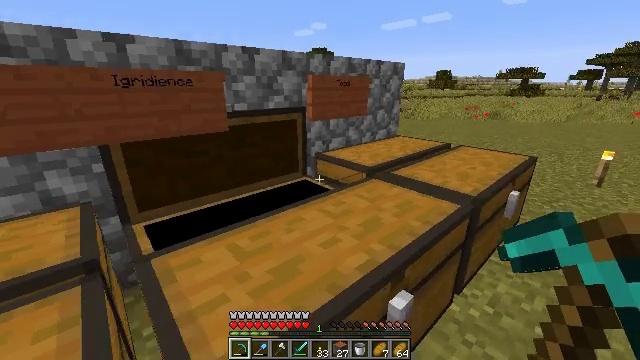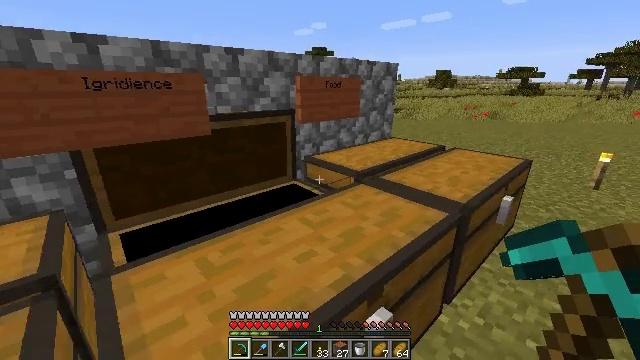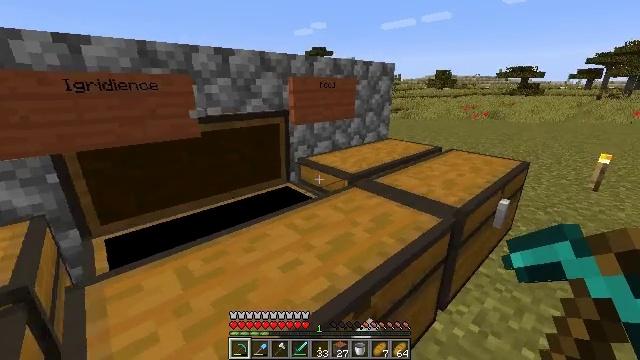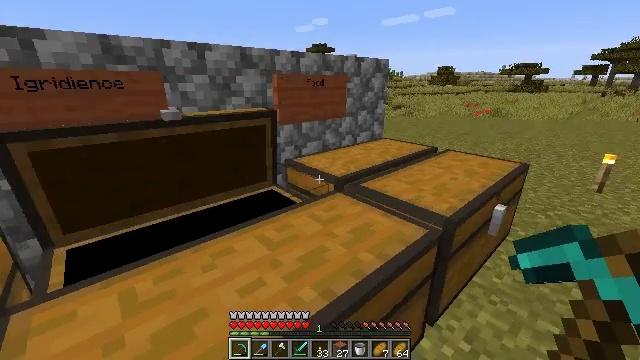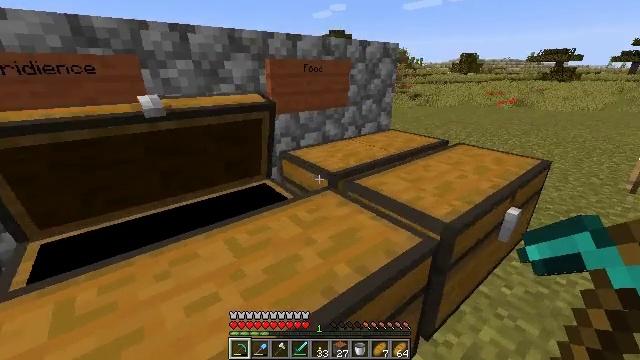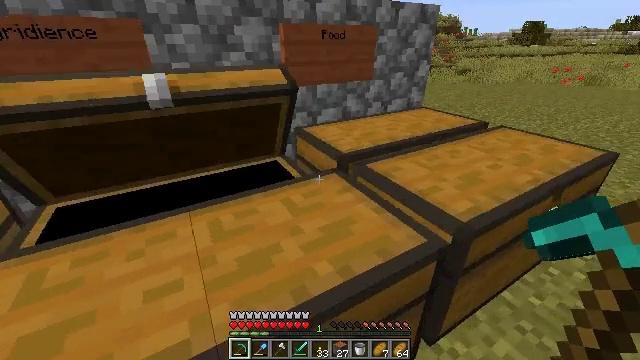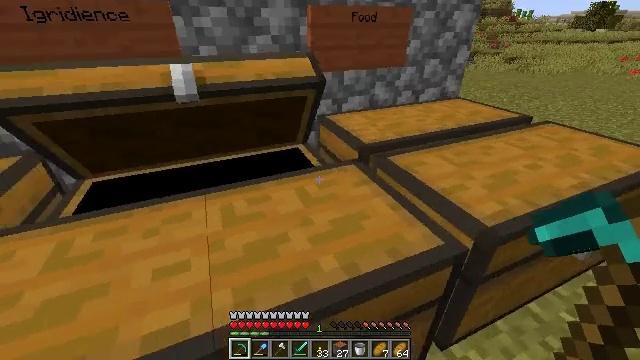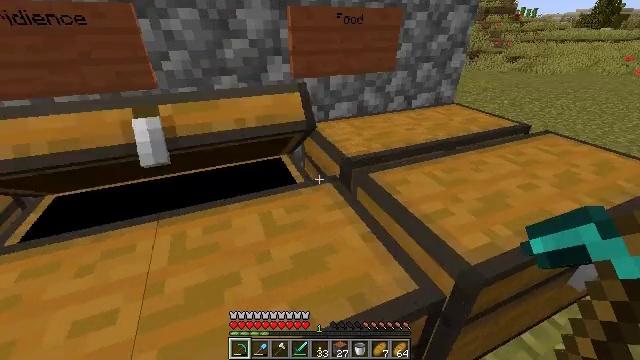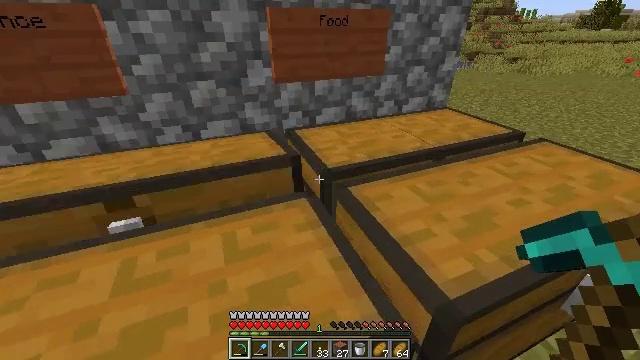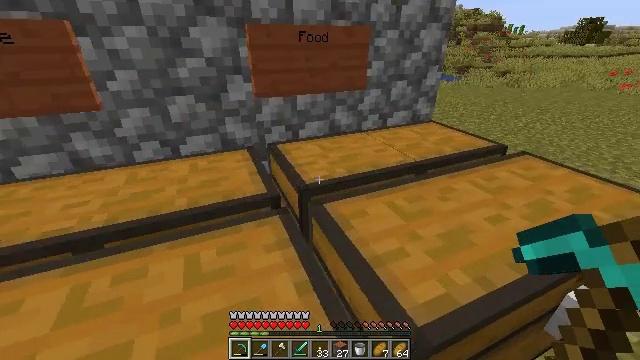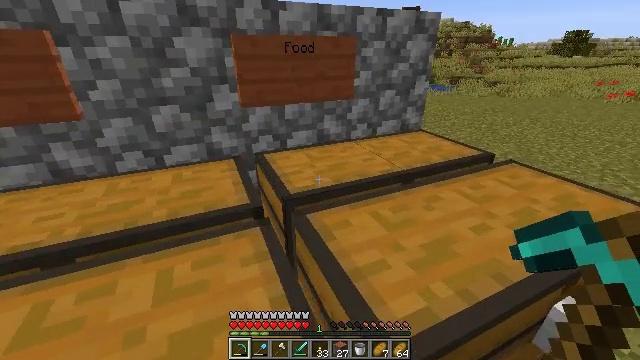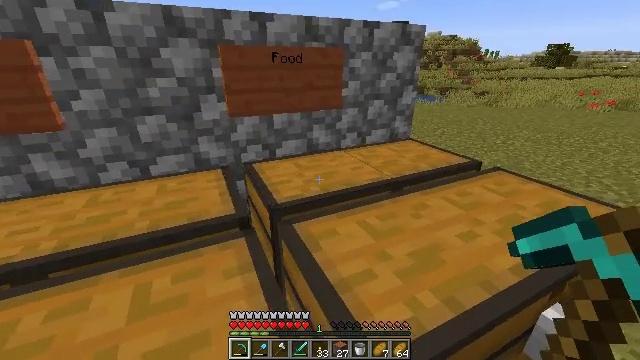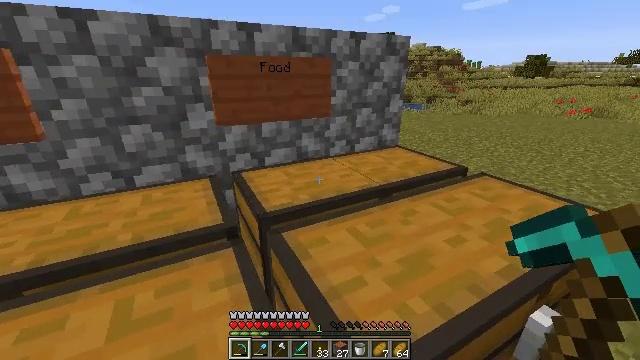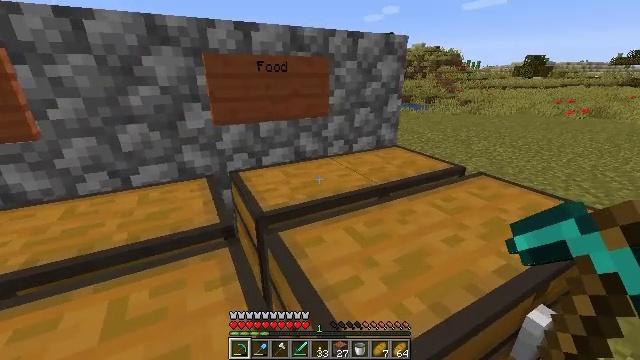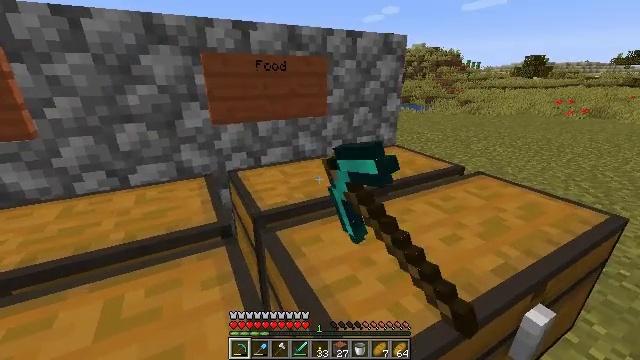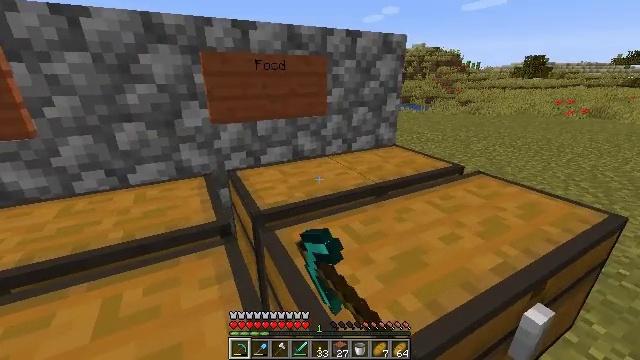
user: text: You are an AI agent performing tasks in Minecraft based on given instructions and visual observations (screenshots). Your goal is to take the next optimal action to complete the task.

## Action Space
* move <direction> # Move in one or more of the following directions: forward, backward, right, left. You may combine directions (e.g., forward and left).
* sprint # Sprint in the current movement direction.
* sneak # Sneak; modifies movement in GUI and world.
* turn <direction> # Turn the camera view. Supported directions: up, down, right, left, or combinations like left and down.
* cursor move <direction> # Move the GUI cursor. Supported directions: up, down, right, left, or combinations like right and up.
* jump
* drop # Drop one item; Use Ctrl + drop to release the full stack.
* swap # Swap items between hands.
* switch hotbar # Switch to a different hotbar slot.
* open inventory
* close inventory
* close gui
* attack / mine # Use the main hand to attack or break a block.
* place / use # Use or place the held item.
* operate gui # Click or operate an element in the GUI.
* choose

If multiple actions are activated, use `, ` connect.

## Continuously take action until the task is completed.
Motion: motion action
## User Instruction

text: Remove a furnace from the inventory.
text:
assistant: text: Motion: move forward and move right
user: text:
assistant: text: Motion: move forward and move right
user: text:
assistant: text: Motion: move forward and move right
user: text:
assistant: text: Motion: move forward and move right, turn left and down
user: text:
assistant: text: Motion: move forward and move right, turn left and down
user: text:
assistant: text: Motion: move forward and move right, turn left and down
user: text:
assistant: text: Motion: move forward
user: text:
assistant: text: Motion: move forward
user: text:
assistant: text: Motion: move forward, turn up
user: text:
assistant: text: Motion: turn up
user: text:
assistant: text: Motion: turn right and up
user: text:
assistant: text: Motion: turn right and up
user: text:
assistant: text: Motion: use / place
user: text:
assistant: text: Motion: use / place
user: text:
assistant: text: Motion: use / place
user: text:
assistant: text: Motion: no_op
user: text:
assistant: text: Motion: no_op
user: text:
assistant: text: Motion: open gui
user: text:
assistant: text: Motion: no_op
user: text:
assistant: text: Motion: no_op
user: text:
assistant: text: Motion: no_op
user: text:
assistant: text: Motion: no_op
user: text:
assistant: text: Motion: no_op
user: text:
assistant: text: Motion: no_op
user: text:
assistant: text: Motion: no_op
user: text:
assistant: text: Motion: no_op
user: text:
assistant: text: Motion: no_op
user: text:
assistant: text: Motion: cursor move right and up
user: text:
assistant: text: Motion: cursor move right and up
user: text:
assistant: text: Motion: cursor move right and up